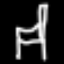
Label: chair